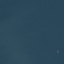
Land use / land cover: SeaLake